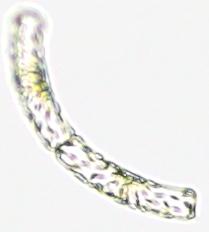
Label: Cerataulina_Guinardia_Dactyliosen